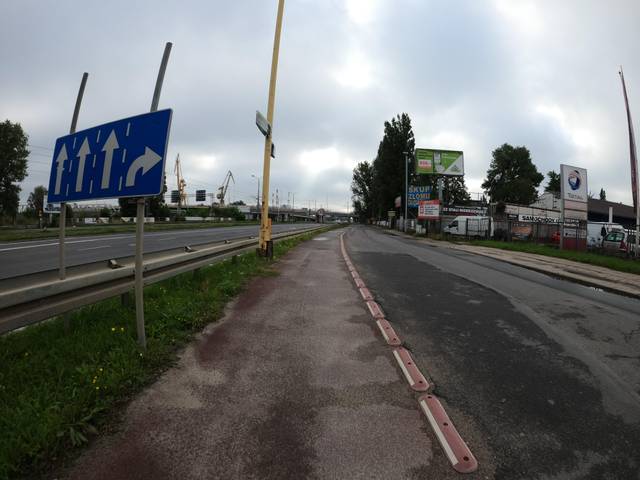
Region: Germany
Coordinates: 53.414, 14.572